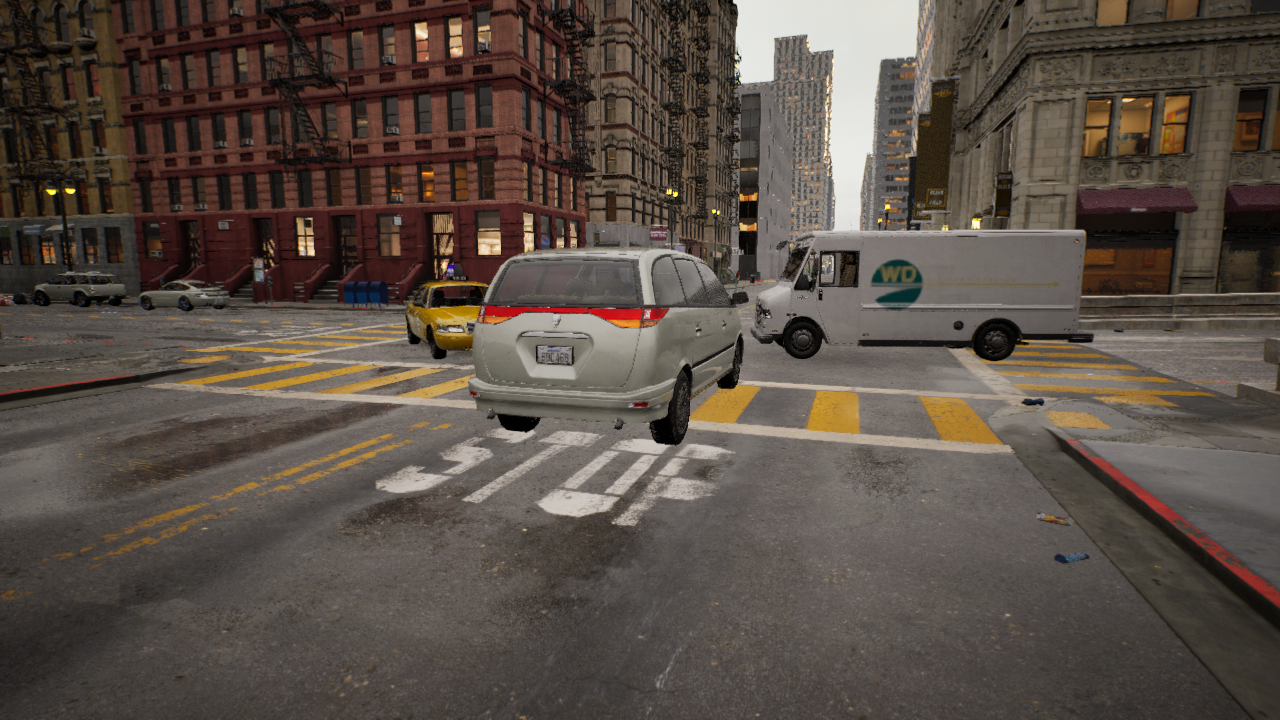
Venue: residential
Lighting: golden hour
Vehicle rig: minivan